Question: I have a Wordpress project that I'm developing in VS2010 (with VS.Php). When I try run tone of the php pages in the browser, I get a alert that asks how I want to open the page, or if I want to save it:

I've configured my local IIS (Windows XP, IIS 5.1) to open php files, but VS doesn't use local IIS to run projects. How can I configure IIS express that runs the VS project, to open php files?
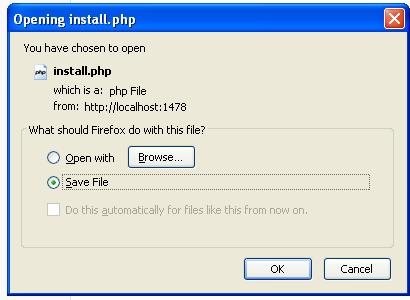
Answer: I see that it's because the project in VS is not a PHP project.
The way I created this project was by using Webmatrix. I created a Wordpress site in Webmatrix, and when I clicked the Launch in Visual Studio button, it created a project in Visual Studio. But apparently the solution that was created was an ASP.NET one...
After that, I tried creating a normal PHP project (enabled by VS.php), and then PHP worked perfectly.